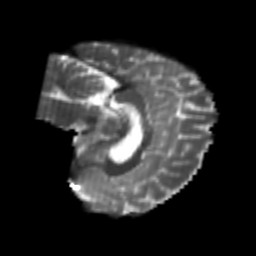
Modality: T2w
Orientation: sagittal
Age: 24
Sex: female
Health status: healthy
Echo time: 0.074 s